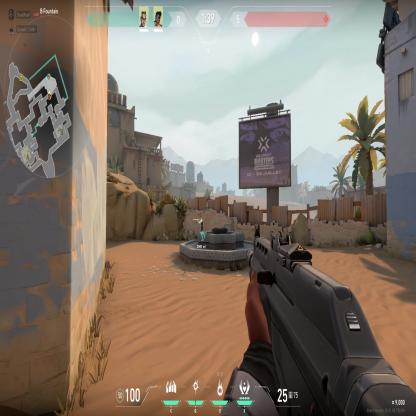
Label: teammate